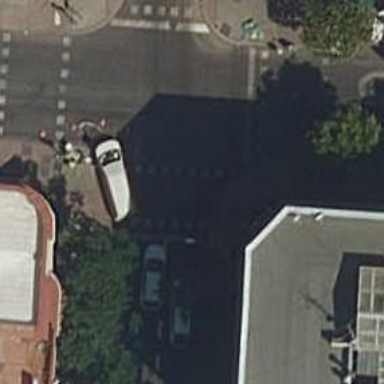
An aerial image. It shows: Crossing with traffic signals.